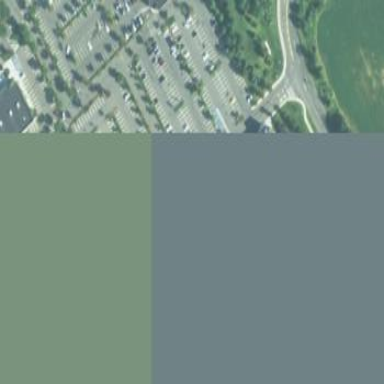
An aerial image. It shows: Retail area.